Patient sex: M
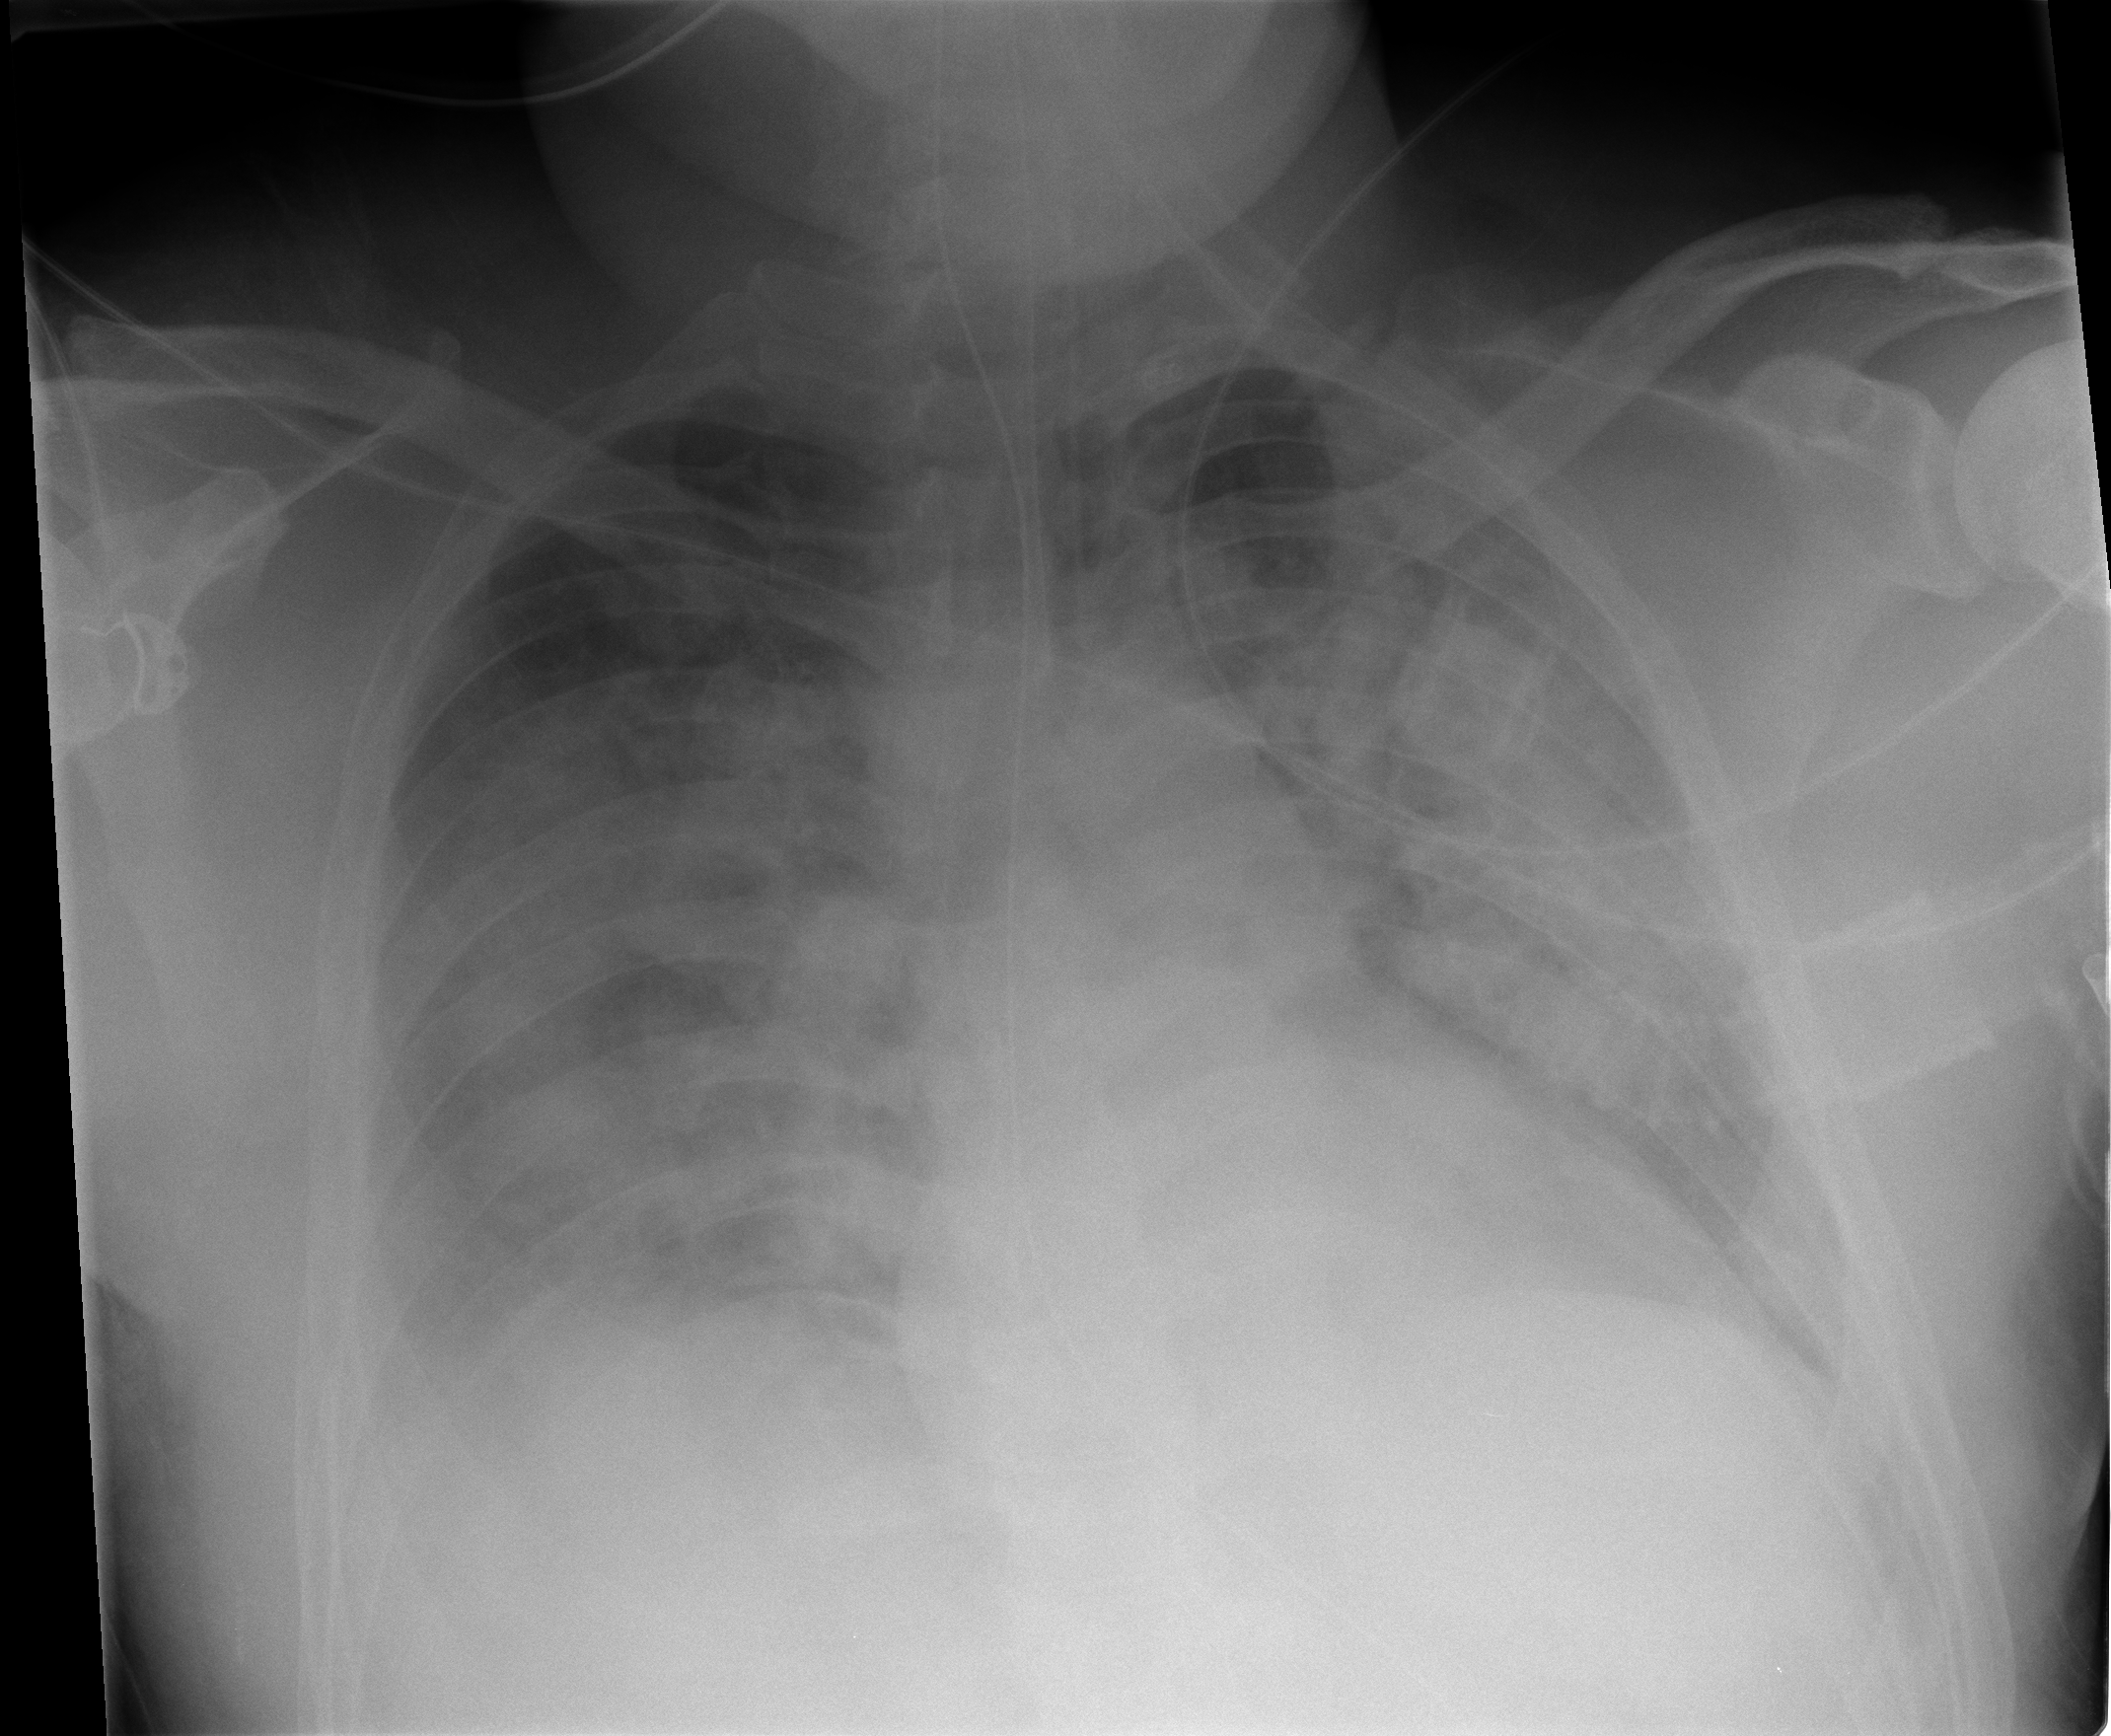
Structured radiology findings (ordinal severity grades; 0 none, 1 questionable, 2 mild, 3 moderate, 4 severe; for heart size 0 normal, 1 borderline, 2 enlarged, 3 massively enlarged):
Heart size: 0
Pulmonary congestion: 3
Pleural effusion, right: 0
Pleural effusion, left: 0
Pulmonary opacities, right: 2
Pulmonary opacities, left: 2
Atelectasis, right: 0
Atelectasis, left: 0